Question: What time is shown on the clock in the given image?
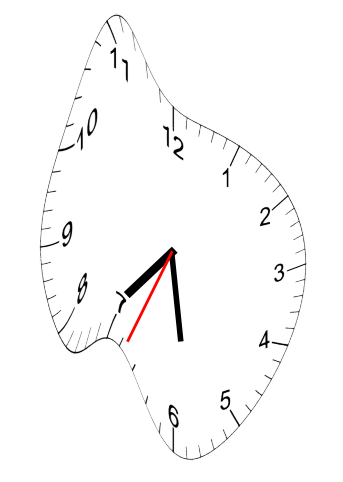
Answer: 07:28:34